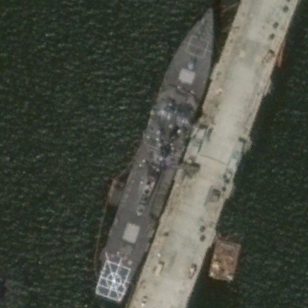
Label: destroyer